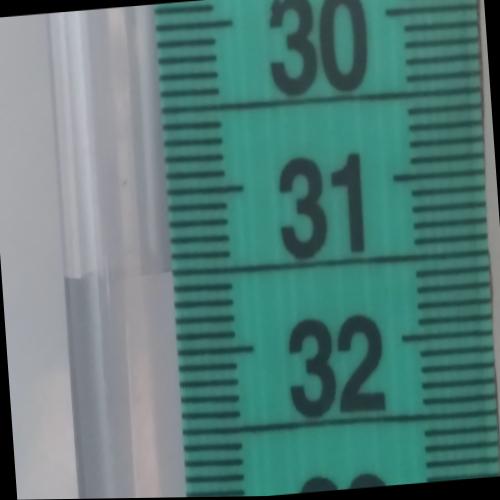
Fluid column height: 31.5 cm